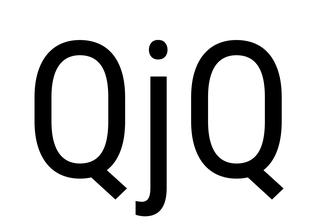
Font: Roboto_Condensed_Regular